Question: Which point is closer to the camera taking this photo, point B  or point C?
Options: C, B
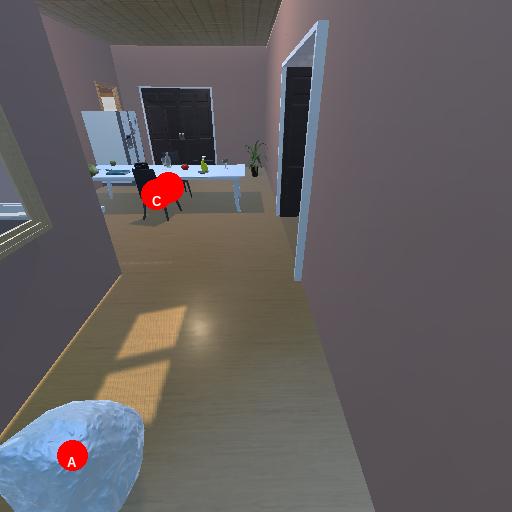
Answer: C